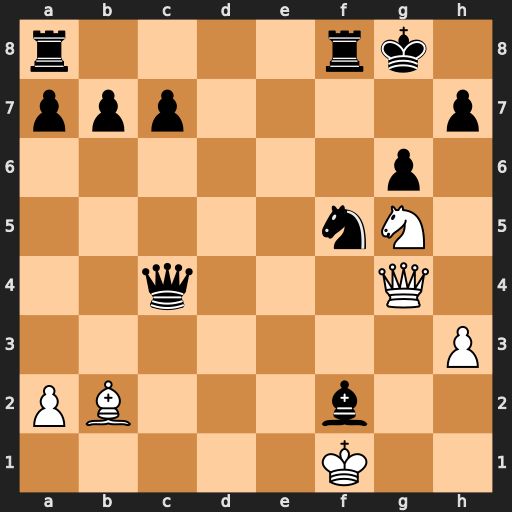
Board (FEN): r4rk1/ppp4p/6p1/5nN1/2q3Q1/7P/PB3b2/5K2
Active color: w
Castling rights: -
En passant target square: -
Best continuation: Qxc4+ Rf7 Qxf7#